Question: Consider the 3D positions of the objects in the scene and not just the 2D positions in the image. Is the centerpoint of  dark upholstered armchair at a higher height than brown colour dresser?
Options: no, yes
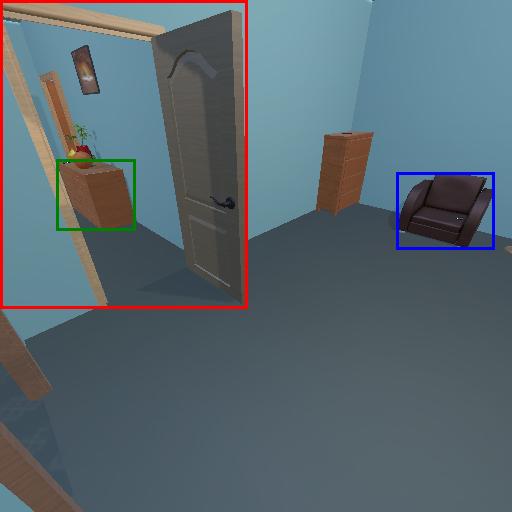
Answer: no